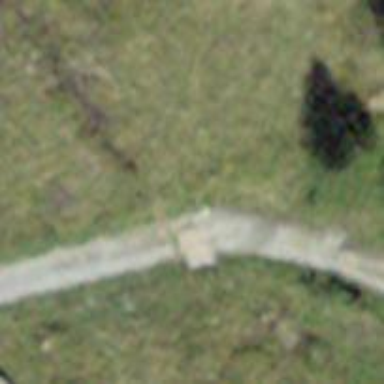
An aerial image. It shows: Track with grade3 tracktype.